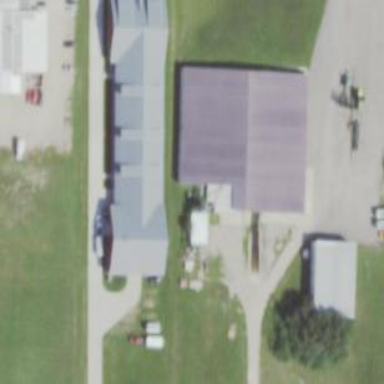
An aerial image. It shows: Warehouse.